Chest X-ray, AP view. Patient: 59 years old, sex F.
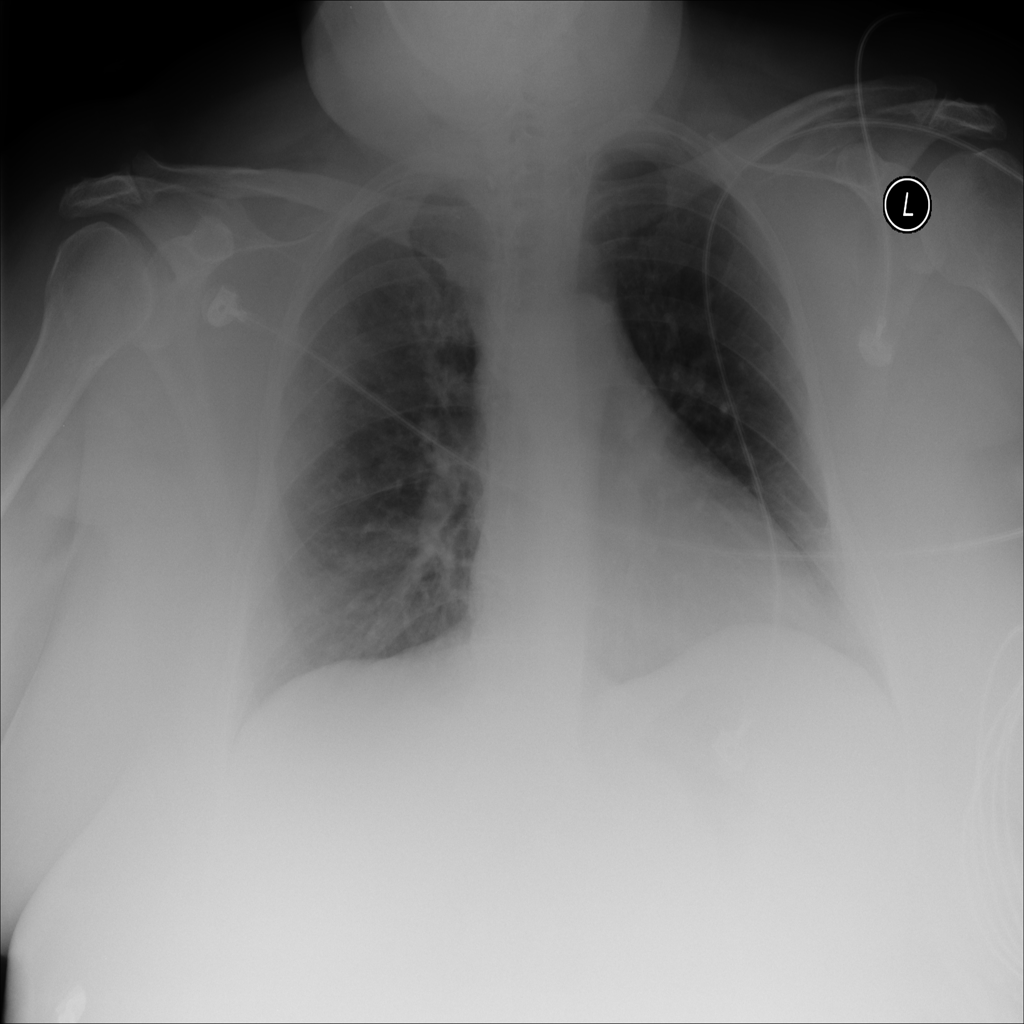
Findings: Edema